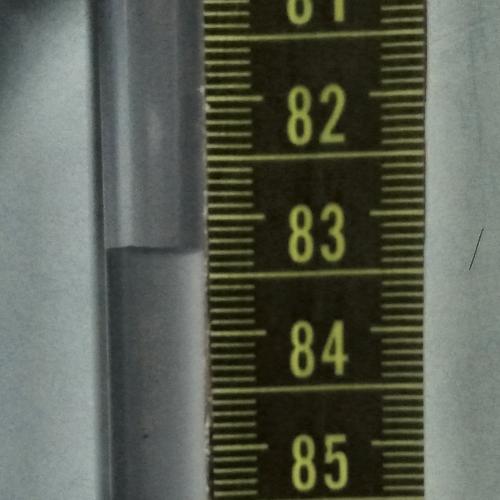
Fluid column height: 83.3 cm